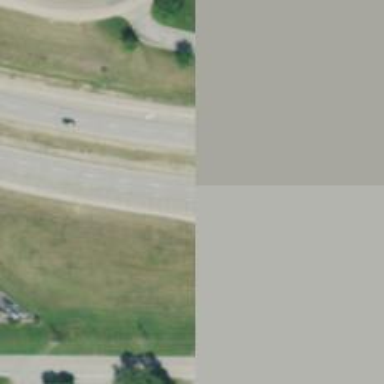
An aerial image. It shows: Primary highway.